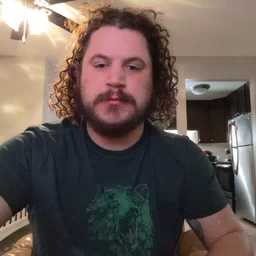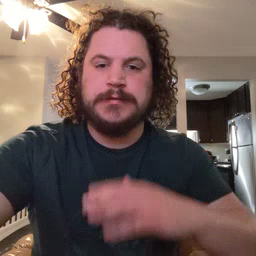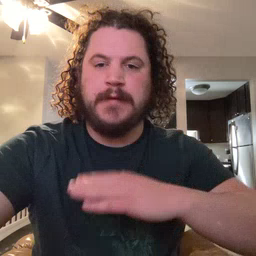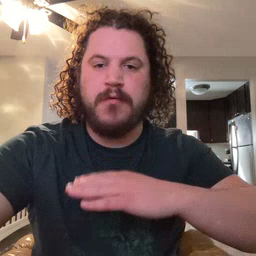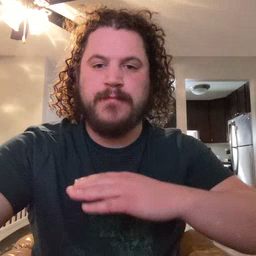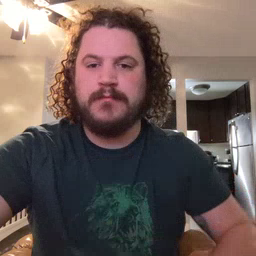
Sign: table